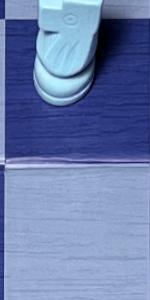
Label: Empty